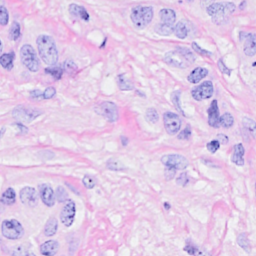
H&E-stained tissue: Breast